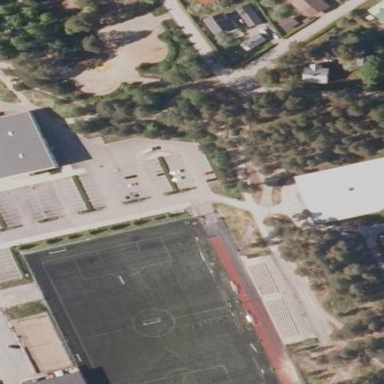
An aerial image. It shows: Grass pitch designated for soccer.